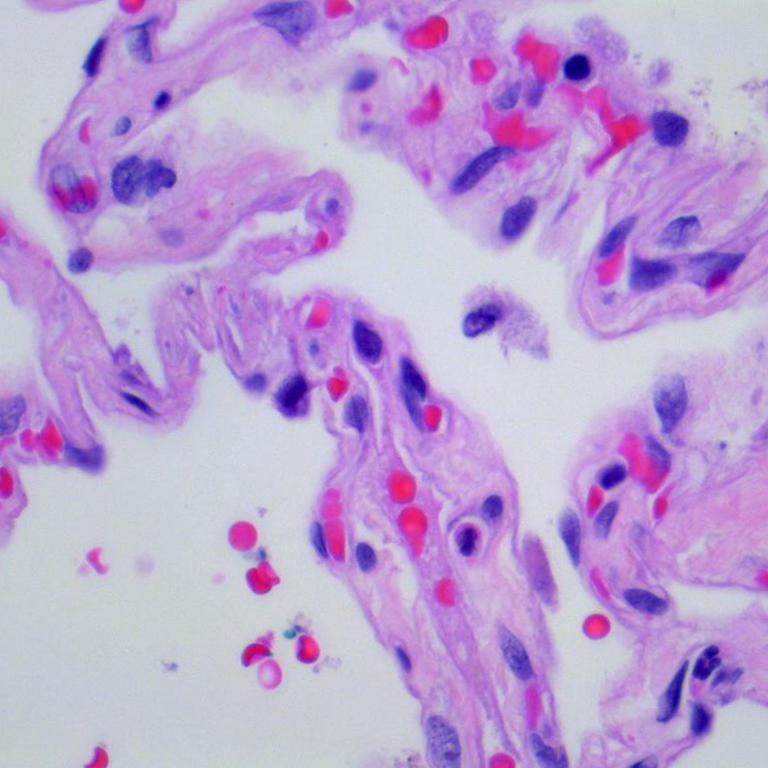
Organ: lung
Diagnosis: benign